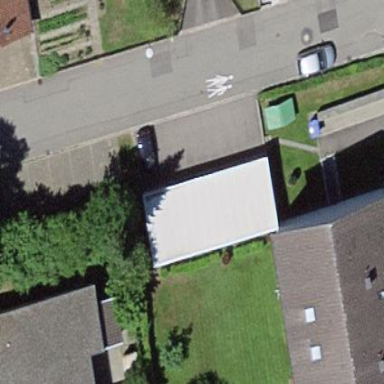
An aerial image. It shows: Group of garages.